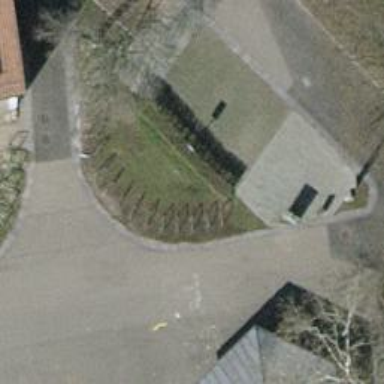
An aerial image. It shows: Bike trail playground designed for cycling activities.